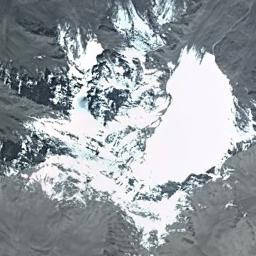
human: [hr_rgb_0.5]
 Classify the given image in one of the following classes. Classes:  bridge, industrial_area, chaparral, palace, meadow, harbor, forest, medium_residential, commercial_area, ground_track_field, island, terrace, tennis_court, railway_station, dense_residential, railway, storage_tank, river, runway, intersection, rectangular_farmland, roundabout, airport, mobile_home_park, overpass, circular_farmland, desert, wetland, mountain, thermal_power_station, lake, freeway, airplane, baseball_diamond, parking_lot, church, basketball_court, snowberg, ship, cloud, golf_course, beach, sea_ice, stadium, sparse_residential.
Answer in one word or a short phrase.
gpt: snowberg